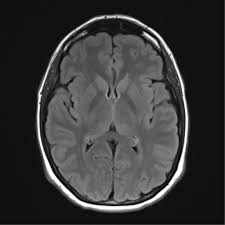
Label: notumor